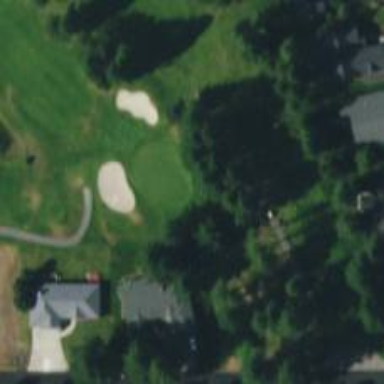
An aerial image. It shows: View of golf hole.